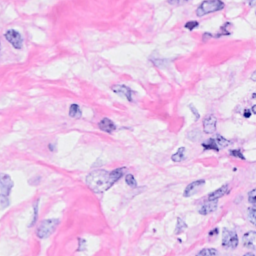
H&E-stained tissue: Breast